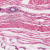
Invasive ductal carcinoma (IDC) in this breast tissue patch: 0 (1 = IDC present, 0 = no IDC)